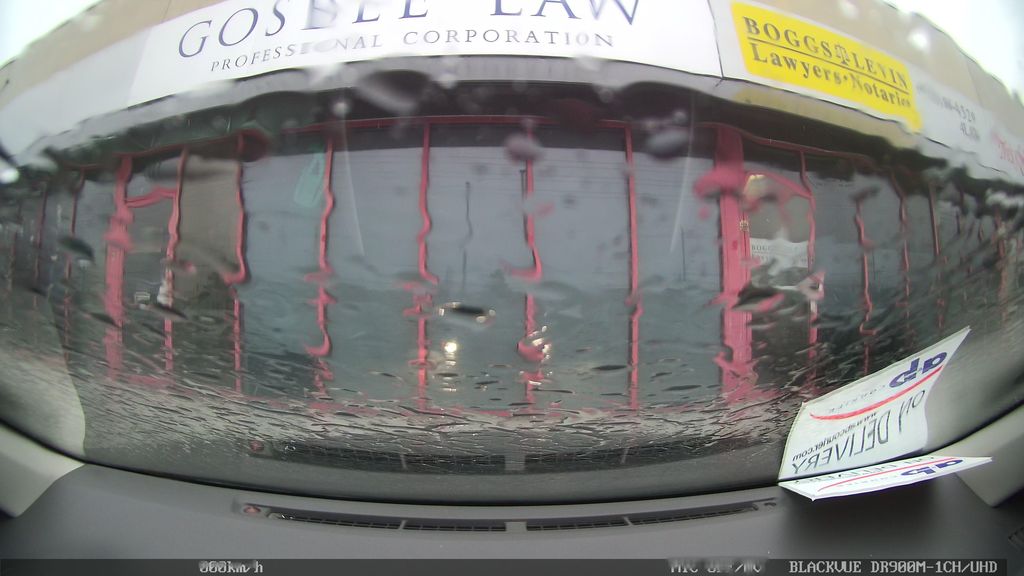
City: toronto